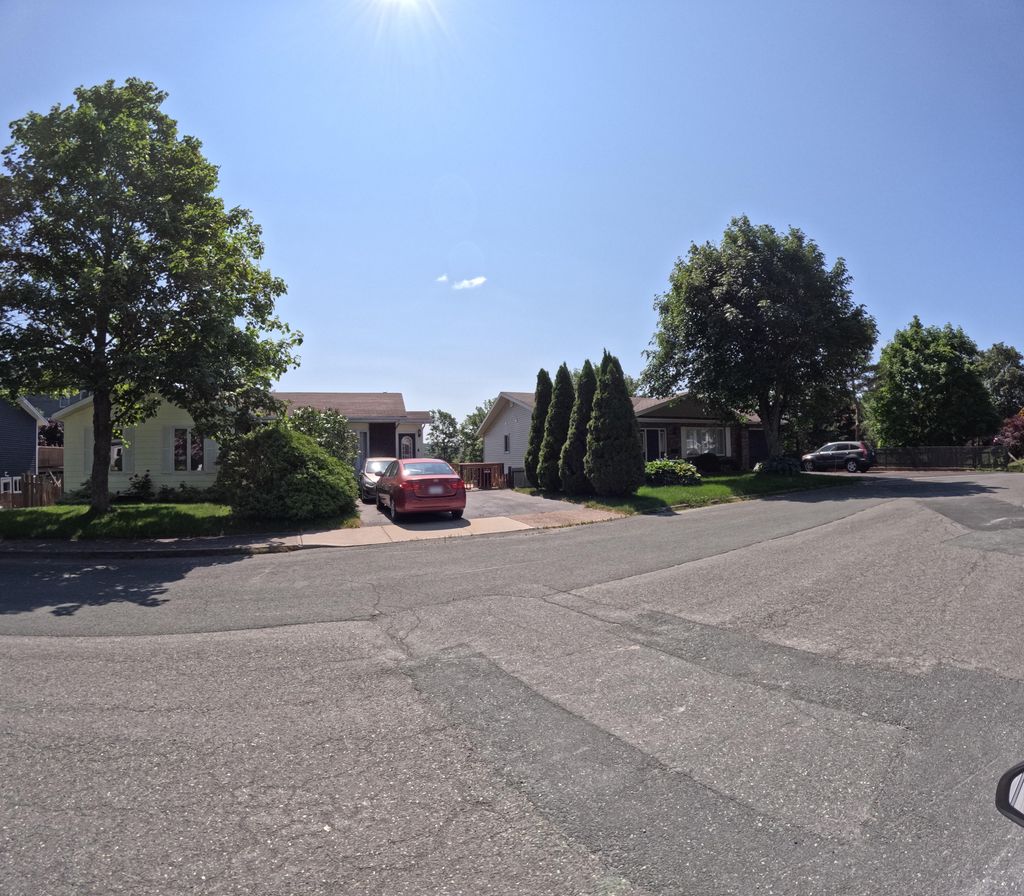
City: st_johns